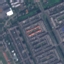
Land use / land cover: Residential